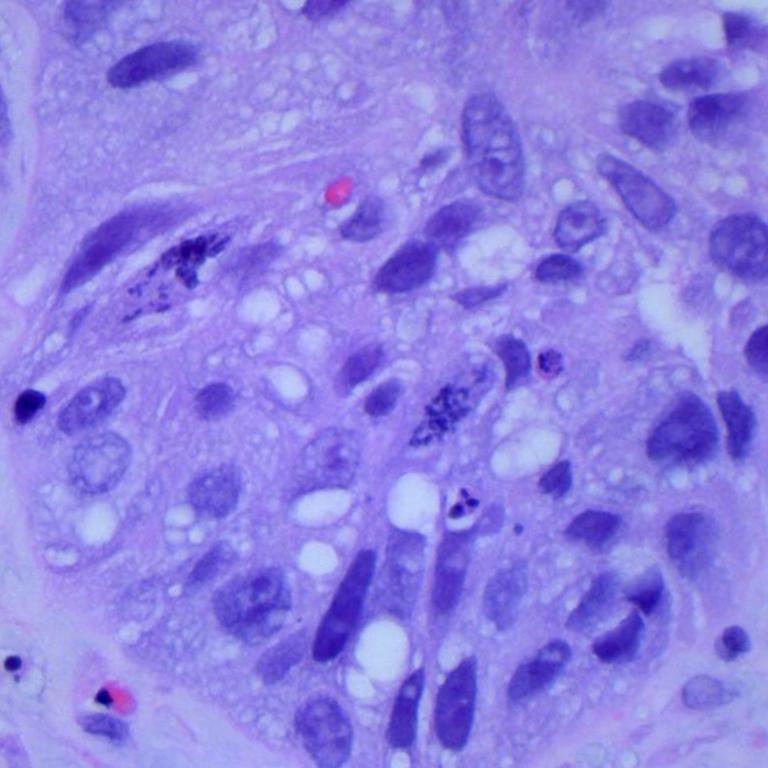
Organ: lung
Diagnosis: squamous carcinomas